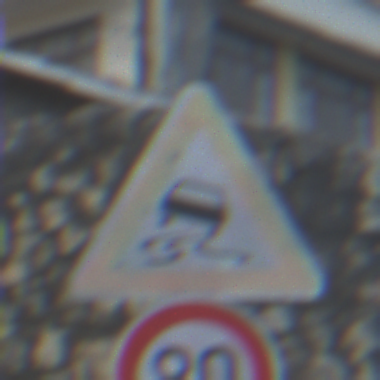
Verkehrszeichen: SchleuderOderRutschgefahr
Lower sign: Geschwindigkeit80
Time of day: MorningAfternoon
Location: Outdoor (Suburban)
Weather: PartlyCloudy
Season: NotSpecified
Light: Natural